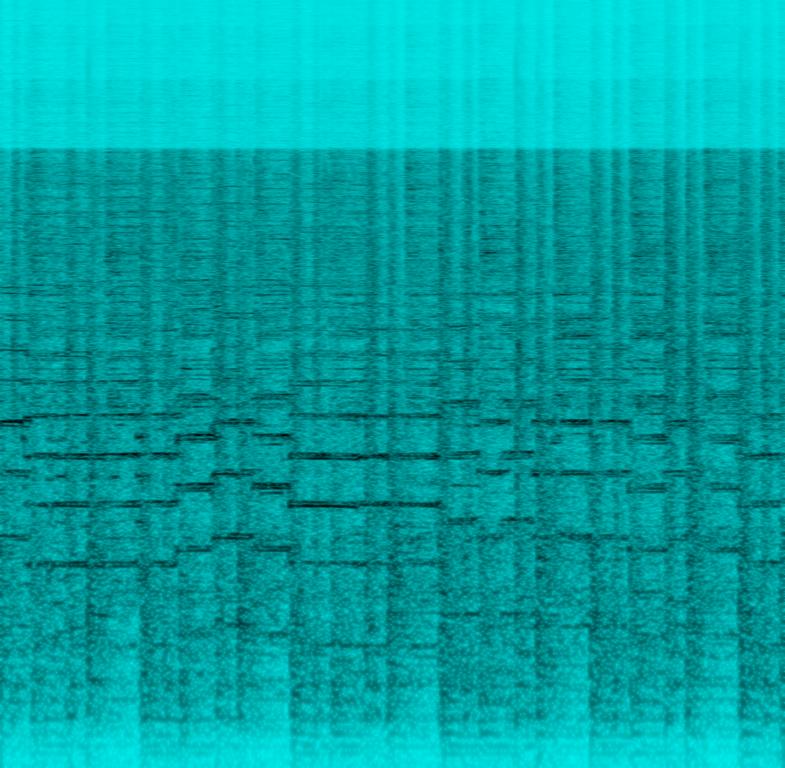
This is the recording of a Pakistani marching band. The bagpipes are playing the melody. The rhythmic background is provided by a drumline that is played by the snare drums, the bass drums and the cymbals. The atmosphere is vibrant and lively. This piece could be playing in the background at a parade.